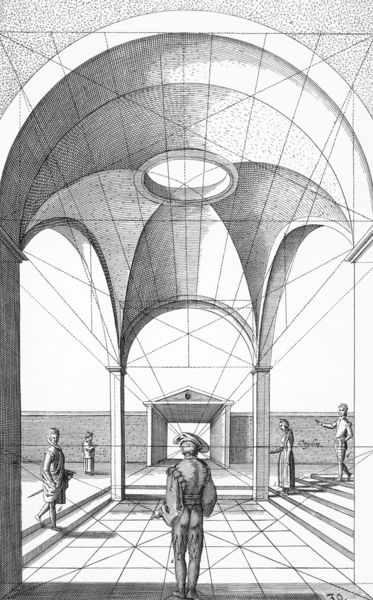
Titel: Perspective
Künstler: Hans Vredeman de Vries
Schlagwörter: mann, weiß, menschen, frau, grau, hut, laterne, männer, raum, schwarz, säule, säulen, tür, zeichnung, hochformat, kappe, mütze, kleidung, mensch, fünf, weite, decke, kreis, rückenansicht, bogen, perspektive, parkett, giebel, linien, kuppel, treppe, treppen, symmetrie, stufe, stufen, striche, tor, bögen, fussboden, eingang, gewölbe, buch, torbogen, zentralperspektive, druck, radierung, seite, fliesen, illustration, schwarzweiß, räume, kapitell, portikus, geometrie, raster, gibel, tympanon, thympanon, gestien, po, sehpunkt, zentralperspktive